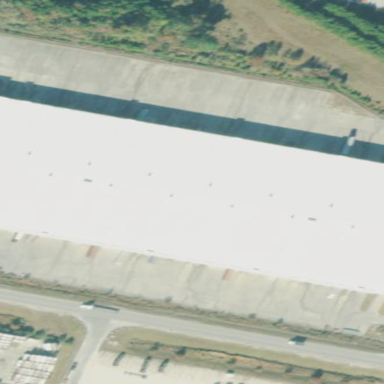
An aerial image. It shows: Warehouse.